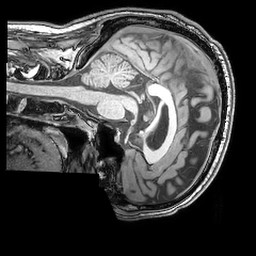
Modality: T1w
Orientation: sagittal
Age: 32
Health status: ill
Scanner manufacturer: philips
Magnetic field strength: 3 T
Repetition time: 0.007 s
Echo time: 0.0035 s